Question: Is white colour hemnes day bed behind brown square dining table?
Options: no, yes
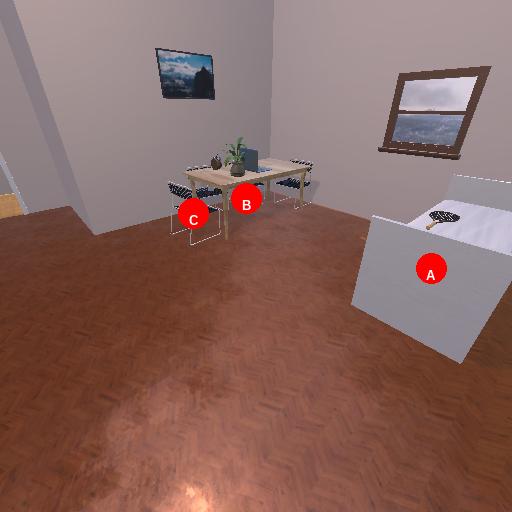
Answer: no